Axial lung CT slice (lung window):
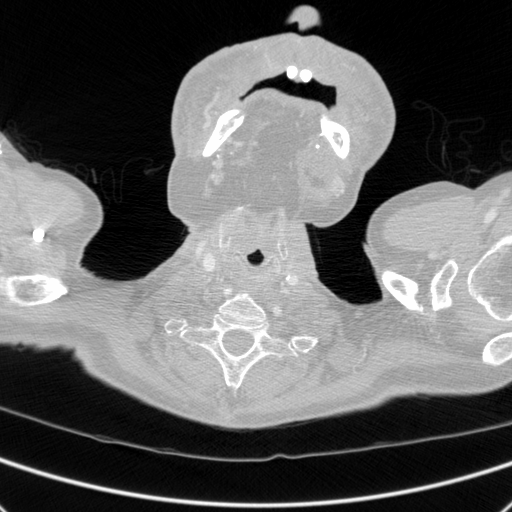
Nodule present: no